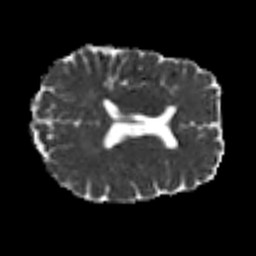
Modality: MD
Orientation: axial
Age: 25
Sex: male
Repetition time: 8.4 s
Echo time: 0.09 s